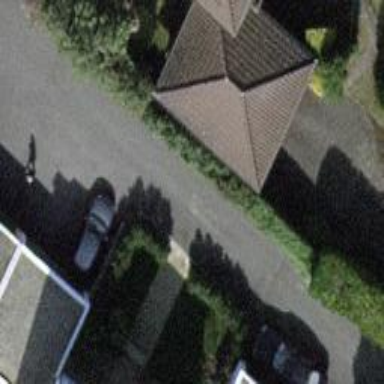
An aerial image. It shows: Garage.